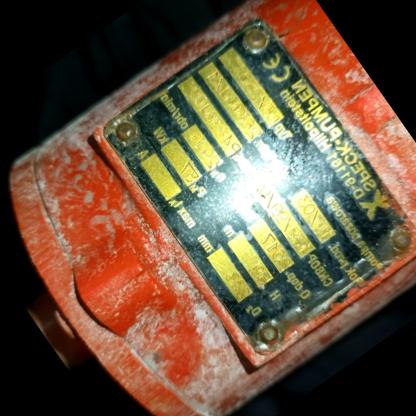
Klasa: tabliczka-znamionowa